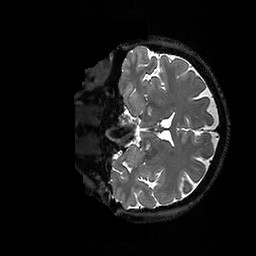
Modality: T2w
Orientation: coronal
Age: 43
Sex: female
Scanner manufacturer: ge
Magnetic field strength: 3 T
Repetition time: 3.202 s
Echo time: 0.06683 s